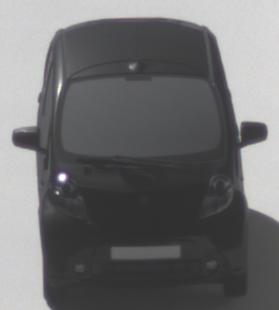
Make: Peugeot
Model: iOn
Detailed model: iOn
Model produced from: 2010/12
Model produced until: 2013/02
Doors: 5
Color: black
Road condition: dry road
Daytime: midday
Contrast: high contrast